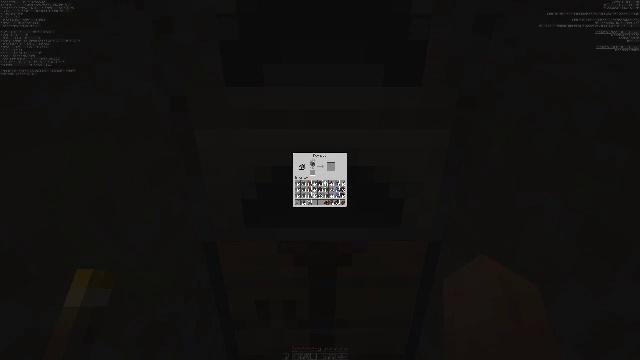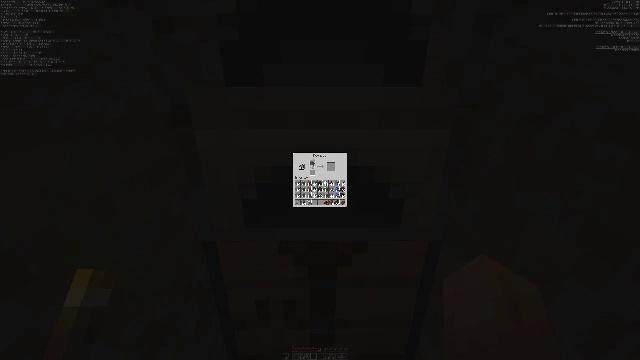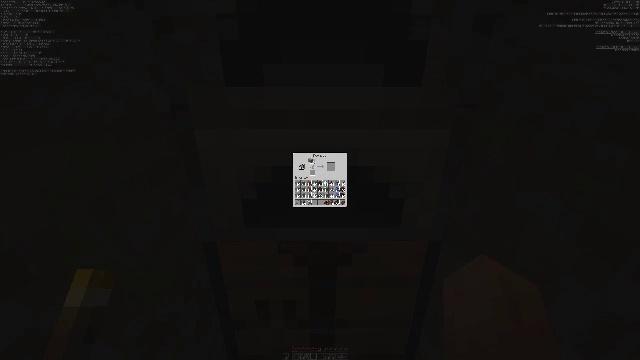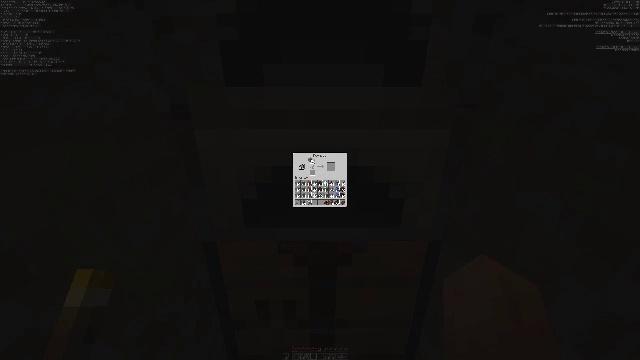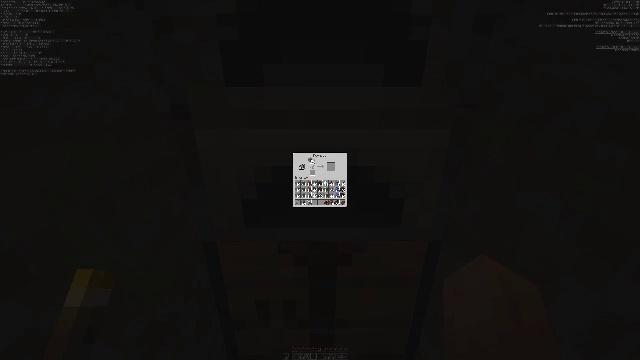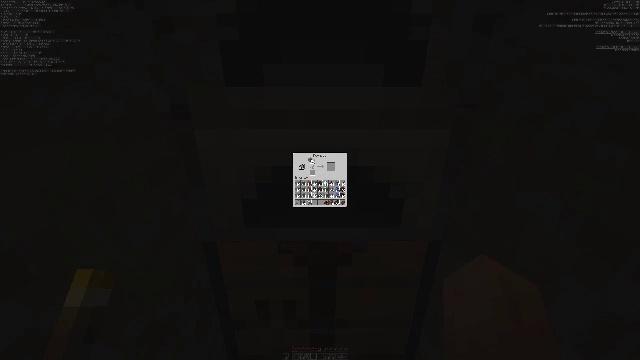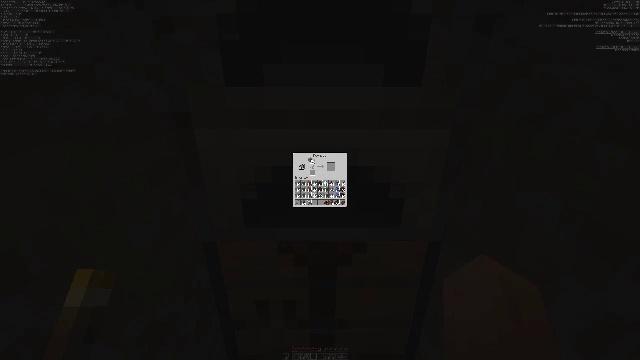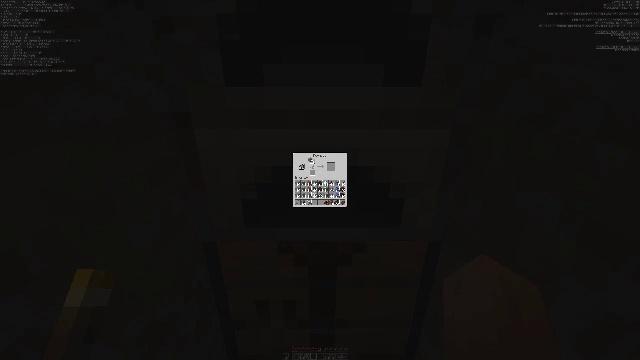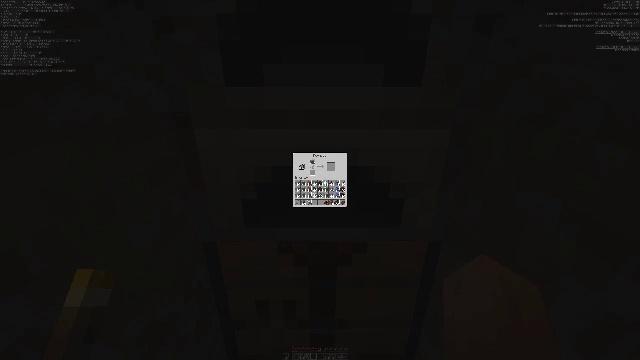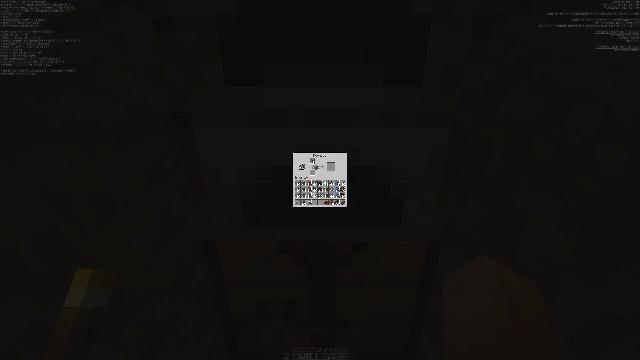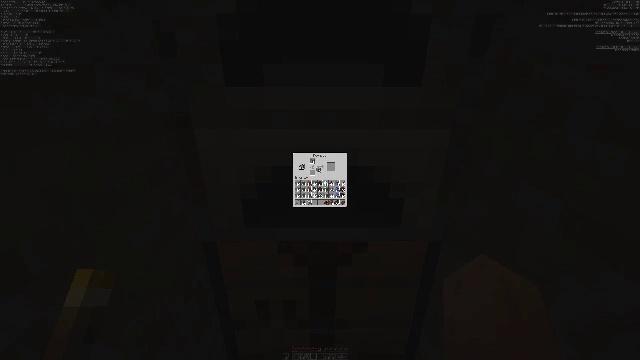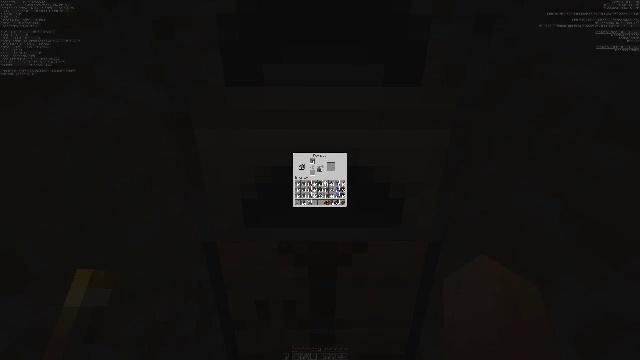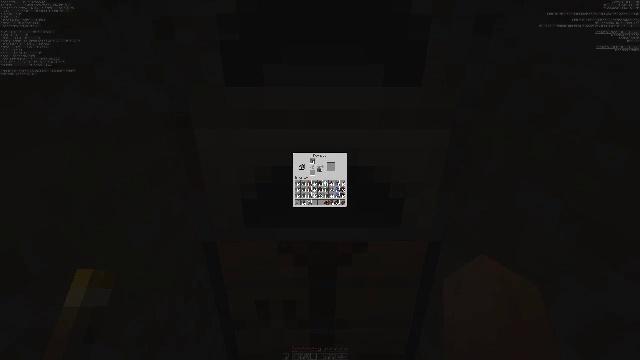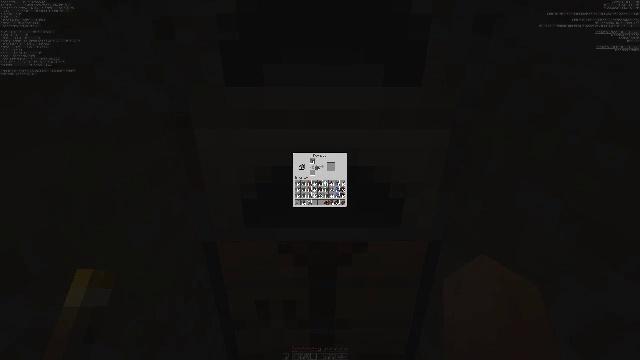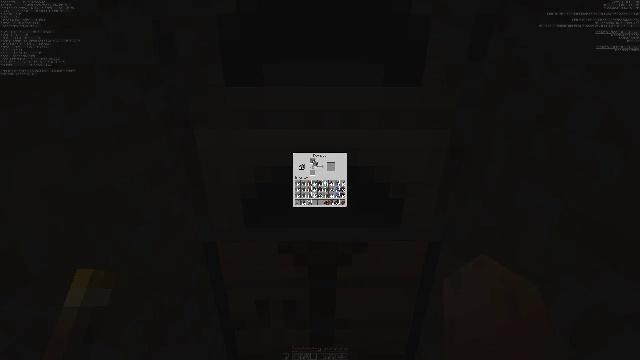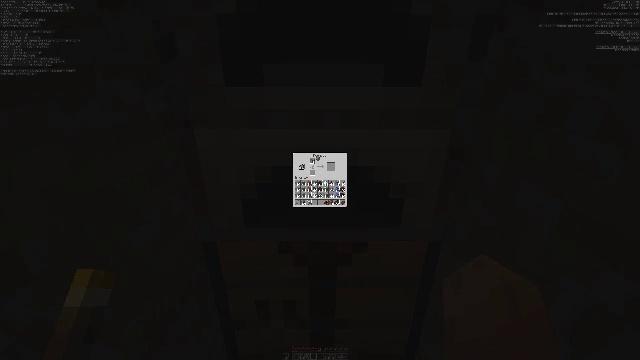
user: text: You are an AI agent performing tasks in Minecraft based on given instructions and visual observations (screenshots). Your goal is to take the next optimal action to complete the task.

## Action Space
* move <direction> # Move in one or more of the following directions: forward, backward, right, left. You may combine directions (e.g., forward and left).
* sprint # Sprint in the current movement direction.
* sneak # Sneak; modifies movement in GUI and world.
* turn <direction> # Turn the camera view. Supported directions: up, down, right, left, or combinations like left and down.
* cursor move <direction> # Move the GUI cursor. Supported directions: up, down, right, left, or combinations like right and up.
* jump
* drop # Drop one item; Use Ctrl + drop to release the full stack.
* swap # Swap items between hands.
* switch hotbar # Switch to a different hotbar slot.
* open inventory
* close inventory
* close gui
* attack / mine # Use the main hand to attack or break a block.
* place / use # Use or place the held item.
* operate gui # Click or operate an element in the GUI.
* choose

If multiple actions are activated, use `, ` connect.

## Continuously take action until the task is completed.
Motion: motion action
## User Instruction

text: Get an iron ingot by cooking iron ore.
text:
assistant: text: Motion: no_op
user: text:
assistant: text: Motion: turn up
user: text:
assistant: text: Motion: no_op
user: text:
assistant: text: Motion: use / place
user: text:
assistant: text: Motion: use / place
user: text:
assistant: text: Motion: use / place
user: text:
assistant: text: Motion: no_op
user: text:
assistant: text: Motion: no_op
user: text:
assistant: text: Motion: turn right and down
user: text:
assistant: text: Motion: turn right and down
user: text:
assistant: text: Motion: no_op
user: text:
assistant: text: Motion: no_op
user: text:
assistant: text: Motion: turn left
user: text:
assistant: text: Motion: turn up
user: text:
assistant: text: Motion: turn right and up
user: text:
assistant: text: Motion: turn up
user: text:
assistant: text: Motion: no_op
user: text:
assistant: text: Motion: no_op
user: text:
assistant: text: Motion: no_op
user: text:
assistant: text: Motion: no_op
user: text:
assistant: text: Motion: no_op
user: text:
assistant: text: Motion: no_op
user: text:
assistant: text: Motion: turn down
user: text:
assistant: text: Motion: turn left and down
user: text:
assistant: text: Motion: no_op
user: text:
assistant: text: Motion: turn left
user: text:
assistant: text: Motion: no_op
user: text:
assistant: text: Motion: no_op
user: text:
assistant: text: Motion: attack / mine
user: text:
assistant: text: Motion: attack / mine